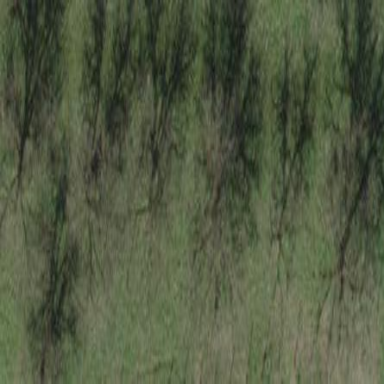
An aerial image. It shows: Orchard.